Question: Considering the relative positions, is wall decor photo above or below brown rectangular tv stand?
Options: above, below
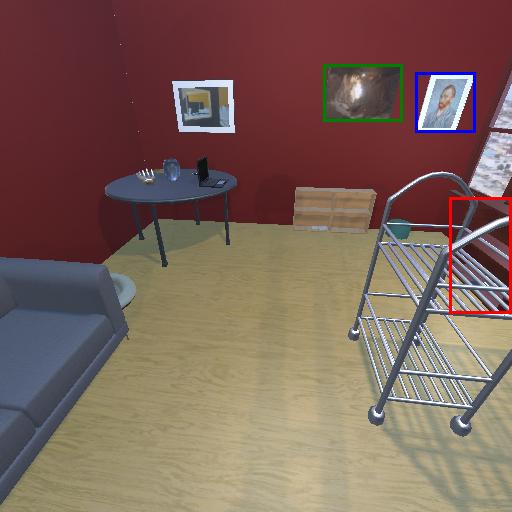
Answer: above